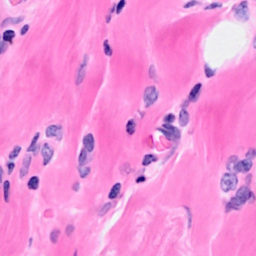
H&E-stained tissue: Breast